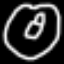
Label: donut